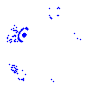
Particle: proton